Field crop: tomato
Growth stage: 1
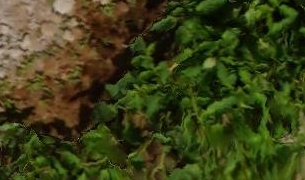
Species: tomato